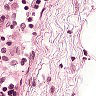
Metastatic tissue present: no